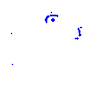
Particle: proton